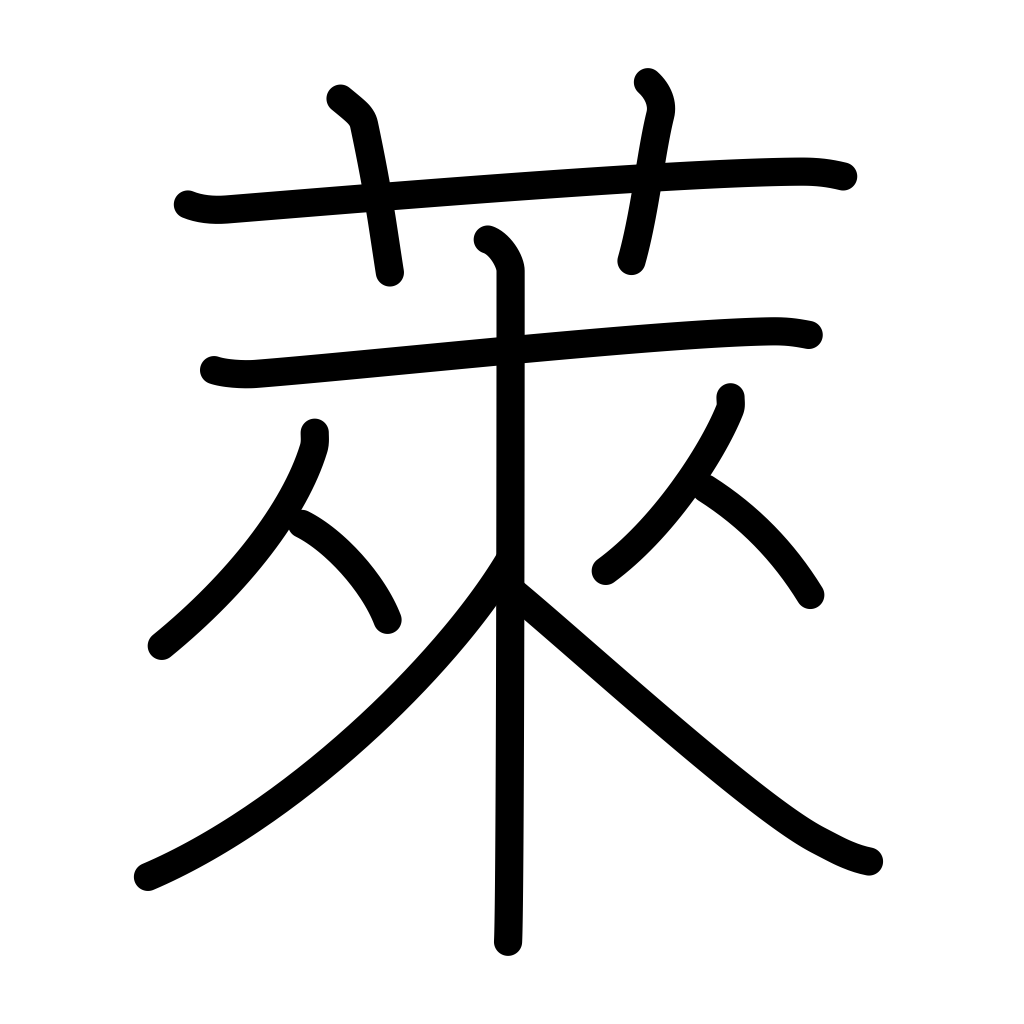
Meaning: goosefoot, weed, fallow field